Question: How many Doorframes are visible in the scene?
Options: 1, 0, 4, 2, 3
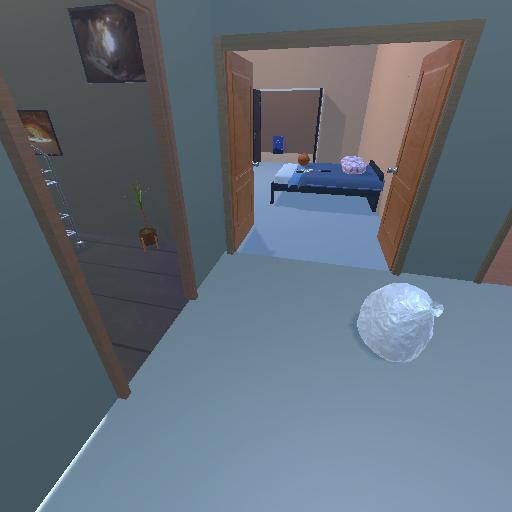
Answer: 1